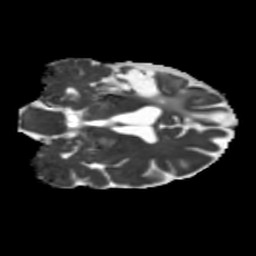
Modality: MD
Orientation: coronal
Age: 49
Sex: male
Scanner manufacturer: siemens
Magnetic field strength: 3 T
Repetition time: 5.25 s
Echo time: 0.08 s